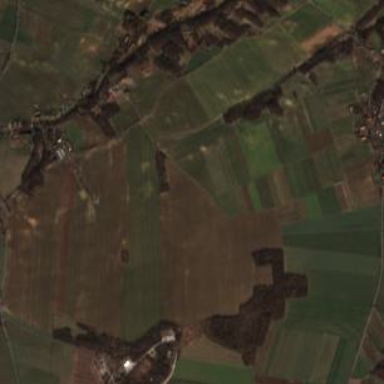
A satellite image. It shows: View of farmland.